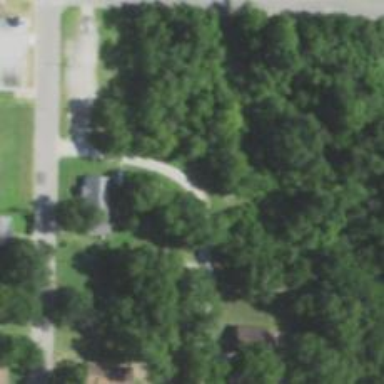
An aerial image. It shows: Residential road.